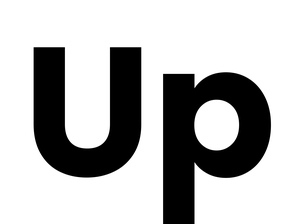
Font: Poppins-Bold